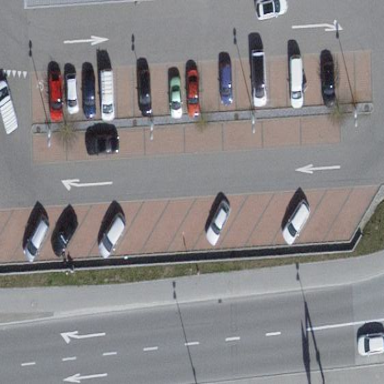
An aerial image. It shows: Parking area with surface.